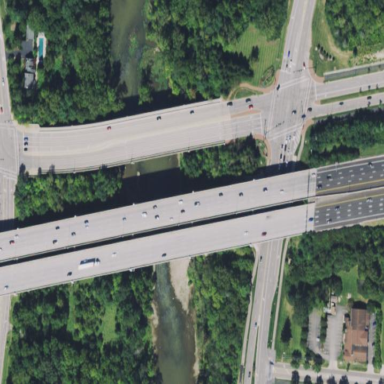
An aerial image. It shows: Man-made bridge.